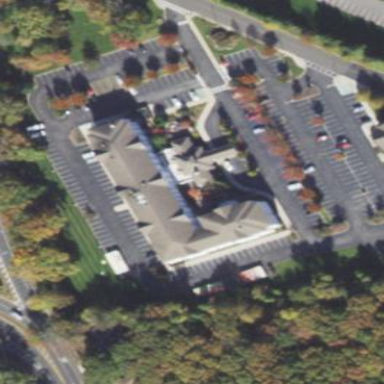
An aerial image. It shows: Hotel building.